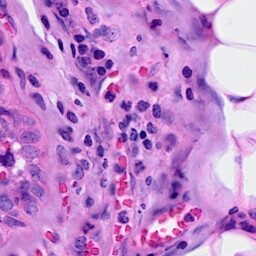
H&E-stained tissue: Breast